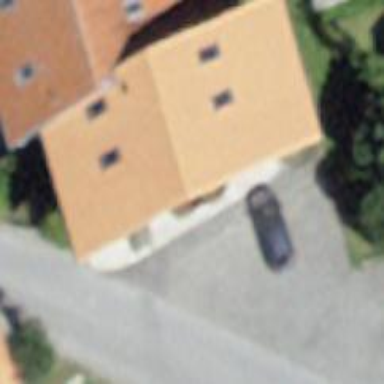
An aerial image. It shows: Charming bed and breakfast guest house popular among tourists.